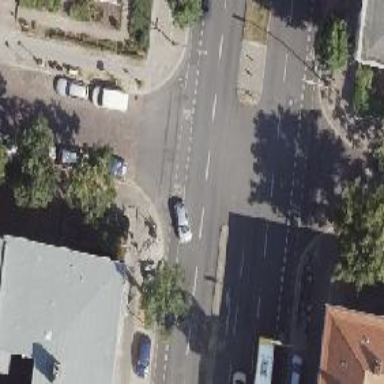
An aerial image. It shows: Unmarked crossing on footway.